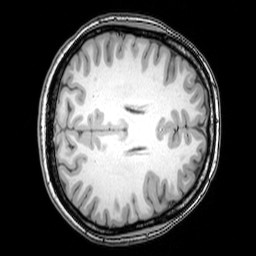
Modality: T1w
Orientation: axial
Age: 23
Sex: female
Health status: healthy
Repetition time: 0.081 s
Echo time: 0.037 s